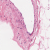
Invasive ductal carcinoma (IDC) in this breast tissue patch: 0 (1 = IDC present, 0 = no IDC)